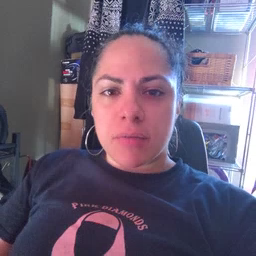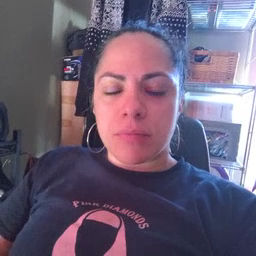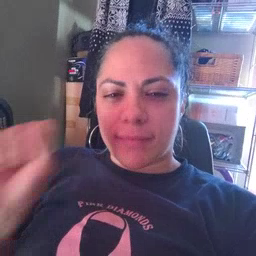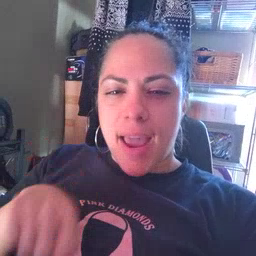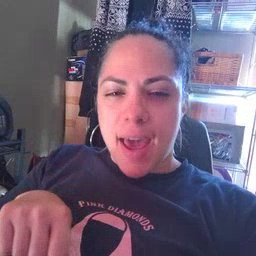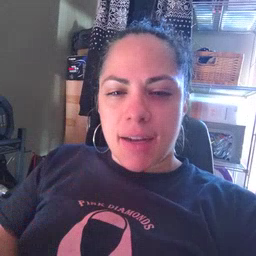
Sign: can